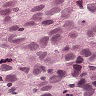
Metastatic tissue present: yes